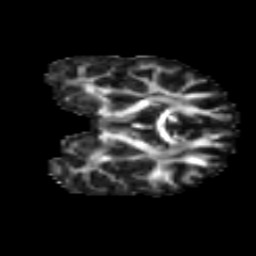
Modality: FA
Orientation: coronal
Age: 16
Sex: male
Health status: ill
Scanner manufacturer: ge
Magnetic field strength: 3 T
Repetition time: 6.752 s
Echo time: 0.079 s